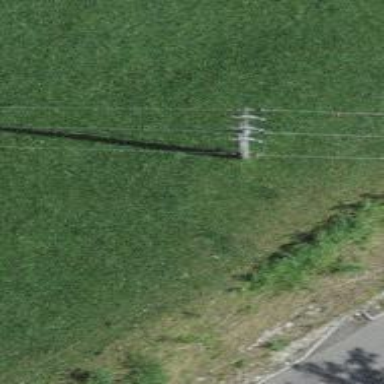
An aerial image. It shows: Minor power line.